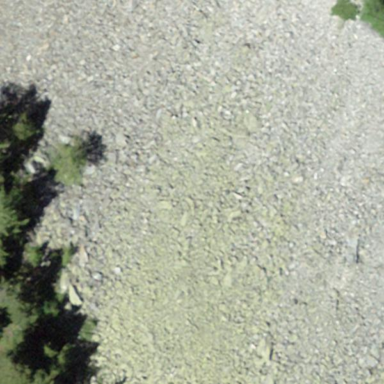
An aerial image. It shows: Scree landscape.